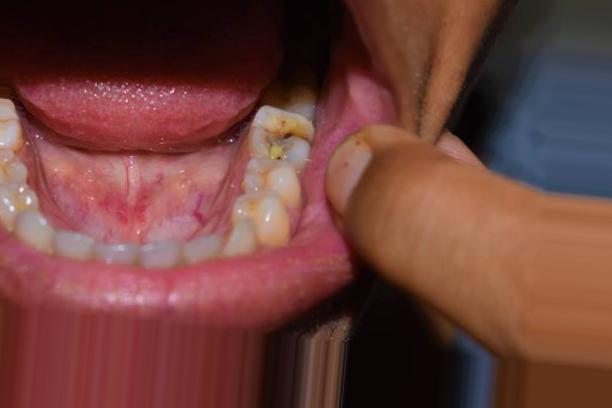
Condition: Caries